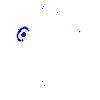
Particle: pion